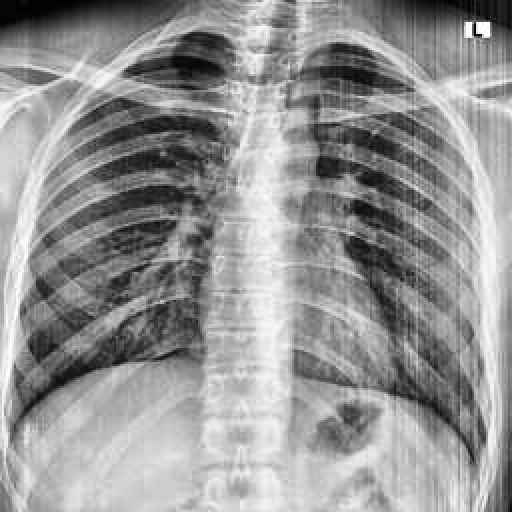
Finding: NORMAL